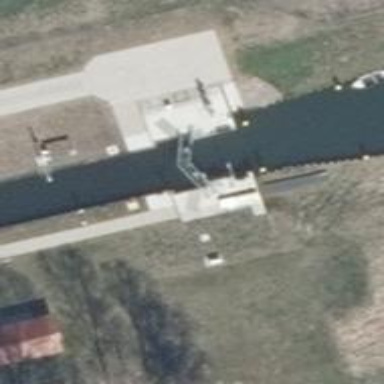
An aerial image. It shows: River with lock obstacle along its riverbank.